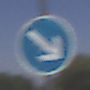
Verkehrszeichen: VorgeschriebeneVorbeifahrtRechts
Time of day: Midday
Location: Outdoor (RoadRail)
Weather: Clear
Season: NotSpecified
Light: Natural